Question: I am trying to write a custom function where I want to display an effect size estimate and its confidence intervals in 'ggplot2' plot subtitle. I am using 'plotmath' to properly display Greek letters and other mathematical symbols.
This is what the two variants of the subtitle I want look like-

To achieve this, I've written a simple function-
'''
# set up
set.seed(123)
library(tidyverse)
library(cowplot)
# creating a fictional dataframe with effect size estimate and its confidence
# intervals
effsize_df <- tibble::tribble(
~estimate, ~conf.low, ~conf.high,
0.25, 0.10, 0.40
)
# function to prepare subtitle
subtitle_maker <- function(effsize_df, effsize.type) {
if (effsize.type == "p_eta") {
# preparing the subtitle
subtitle <-
# extracting the elements of the statistical object
base::substitute(
expr =
paste(
eta["p"]^2,
" = ",
effsize,
", 95% CI",
" [",
LL,
", ",
UL,
"]",
),
env = base::list(
effsize = effsize_df$estimate[1],
LL = effsize_df$conf.low[1],
UL = effsize_df$conf.high[1]
)
)
} else if (effsize.type == "p_omega") {
# preparing the subtitle
subtitle <-
# extracting the elements of the statistical object
base::substitute(
expr =
paste(
omega["p"]^2,
" = ",
effsize,
", 95% CI",
" [",
LL,
", ",
UL,
"]",
),
env = base::list(
effsize = effsize_df$estimate[1],
LL = effsize_df$conf.low[1],
UL = effsize_df$conf.high[1]
)
)
}
# return the subtitle
return(subtitle)
}
'''
Note that the code for the conditional statements differs only on one line: 'eta["p"]^2' (if it's '"p_eta"') or 'omega["p"]^2' (if it's '"p_omega"') and the rest of the code is . I want to refactor this code
I can't conditionally assign 'eta["p"]^2' and 'omega["p"]^2' to a different object in the function body (let's say 'effsize.text <- eta["p"]^2') because 'R' will complain that the objects 'eta' and 'omega' are not found in the environment.
How can I do this?
---------------------- post-script--------------------------------------
Following is the code used to create the combined plot shown above-
'''
# creating and joining two plots (plot is shown above)
cowplot::plot_grid(
# plot 1
ggplot(mtcars, aes(x = wt, y = mpg)) + geom_blank() +
labs(
subtitle = subtitle_maker(effsize_df, "p_omega"),
title = "partial omega"
),
# plot 2
ggplot(mtcars, aes(x = wt, y = mpg)) + geom_blank() +
labs(
subtitle = subtitle_maker(effsize_df, "p_eta"),
title = "partial eta"
),
labels = c("(a)", "(b)"),
nrow = 1
)
'''
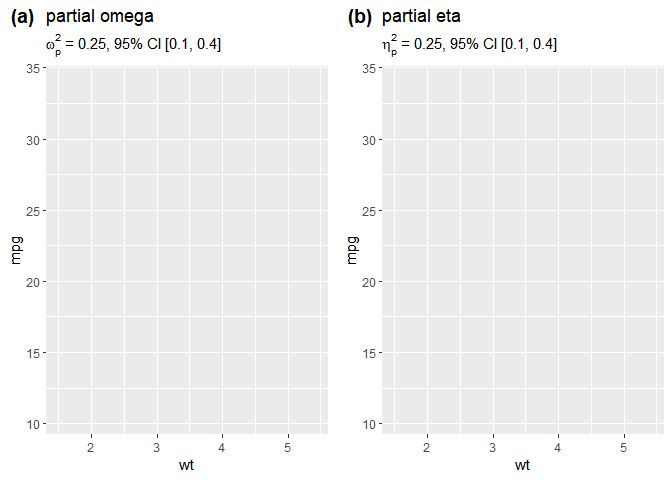
Answer: a combination of quote and bquote can help,
'''
subtitle_maker <- function(d, type){
et <- if(type == 'a') quote(eta) else if(type == 'b') quote(omega)
bquote(.(et)['p']^2==.(d$x)~", 95% CI ["*.(d$y)*","*.(d$z)*"]")
}
d <- list(x=1,y=2,z=3)
grid::grid.newpage()
grid::grid.text(subtitle_maker(d,"a"), y=0.3)
grid::grid.text(subtitle_maker(d,"b"), y=0.7)
'''
Note: or substitute instead of bquote, that's just personal preference
'''
subtitle_maker <- function(effsize_df, effsize.type) {
effsize.text <- if (effsize.type == "p_eta") quote(eta["p"]) else
if (effsize.type == "p_omega") quote(omega["p"])
base::substitute(
expr =
paste(effsize.text^2,
" = ",
effsize,
", 95% CI",
" [",
LL,
", ",
UL,
"]",
),
env = base::list(effsize.text = effsize.text,
effsize = effsize_df$estimate[1],
LL = effsize_df$conf.low[1],
UL = effsize_df$conf.high[1]
)
)
}
'''